Aerial crown-view tile of a tropical tree (Barro Colorado Island, Panama), acquired 20250818:
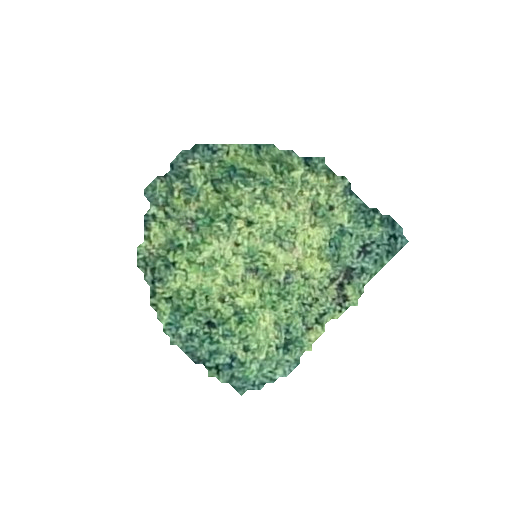
Species: Croton billbergianus
GBIF accepted scientific name: Croton billbergianus
Crown area: 63.51 m²